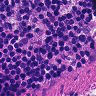
Metastatic tissue present: no